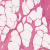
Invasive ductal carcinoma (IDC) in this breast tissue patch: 0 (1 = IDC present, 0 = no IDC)